Field crop: maize
Growth stage: 2
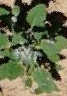
Species: chenopodium